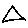
Label: triangle